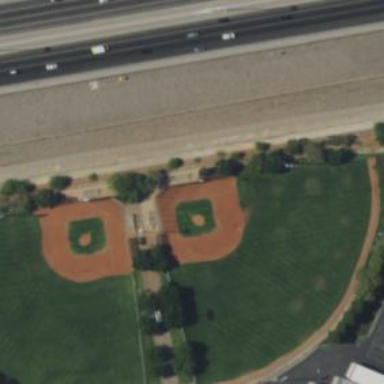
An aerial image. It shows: Baseball pitch for leisure and sports activities.